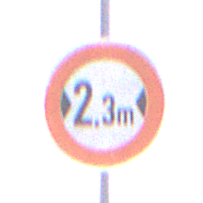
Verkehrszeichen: TatsaechlicheBreite2Komma3
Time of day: SunriseSunset
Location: Outdoor (Beach)
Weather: Overcast
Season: NotSpecified
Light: Natural